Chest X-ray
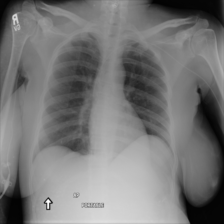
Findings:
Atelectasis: negative
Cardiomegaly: negative
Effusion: negative
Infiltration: negative
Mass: negative
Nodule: negative
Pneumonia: negative
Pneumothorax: negative
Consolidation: negative
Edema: negative
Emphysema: negative
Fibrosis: negative
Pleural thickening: negative
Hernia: negative